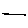
Label: line